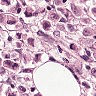
Metastatic tissue present: yes